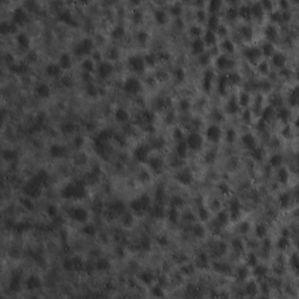
Label: non_frost